Question: In my Windows application, I have a 'PictureBox' and a 'Button' control. I want to load an Image file from user from the button's 'OnClick' event and save that image file in a folder name "proImg" which is in my project. Then I want to show that image in the 'PictureBox'.
I have written this code, but it is not working:
'''
OpenFileDialog opFile = new OpenFileDialog();
opFile.Title = "Select a Image";
opFile.Filter = "jpg files (*.jpg)|*.jpg|All files (*.*)|*.*";
if (opFile.ShowDialog() == DialogResult.OK)
{
try
{
string iName = opFile.FileName;
string filepath = "~/images/" + opFile.FileName;
File.Copy(iName,Path.Combine("~\ProImages\", Path.GetFileName(iName)));
picProduct.Image = new Bitmap(opFile.OpenFile());
}
catch (Exception exp)
{
MessageBox.Show("Unable to open file " + exp.Message);
}
}
else
{
opFile.Dispose();
}
'''
It's not able to save the image in the "proImg" folder.

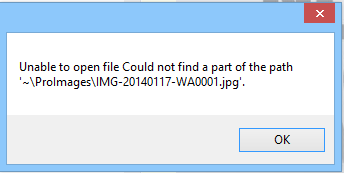
Answer: Actually the 'string iName = opFile.FileName;' is not giving you the full path. You must use the 'SafeFileName' instead. I assumed that you want your folder on your 'exe' directory also. Please refer to my modifications:
'''
OpenFileDialog opFile = new OpenFileDialog();
opFile.Title = "Select a Image";
opFile.Filter = "jpg files (*.jpg)|*.jpg|All files (*.*)|*.*";
string appPath = Path.GetDirectoryName(Application.ExecutablePath) + @"\ProImages"; // <---
if (Directory.Exists(appPath) == false) // <---
{ // <---
Directory.CreateDirectory(appPath); // <---
} // <---
if (opFile.ShowDialog() == DialogResult.OK)
{
try
{
string iName = opFile.SafeFileName; // <---
string filepath = opFile.FileName; // <---
File.Copy(filepath, appPath + iName); // <---
picProduct.Image = new Bitmap(opFile.OpenFile());
}
catch (Exception exp)
{
MessageBox.Show("Unable to open file " + exp.Message);
}
}
else
{
opFile.Dispose();
}
'''